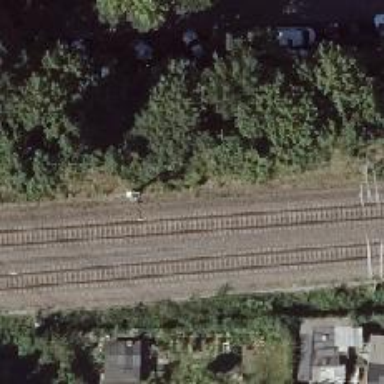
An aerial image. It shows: Railway signal.